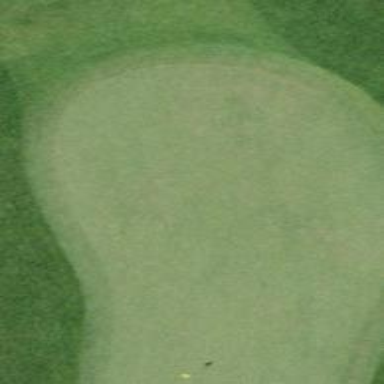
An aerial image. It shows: Golf green.